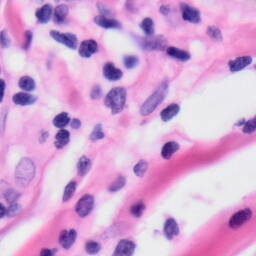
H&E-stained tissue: Skin